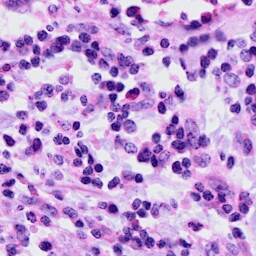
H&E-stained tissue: Cervix